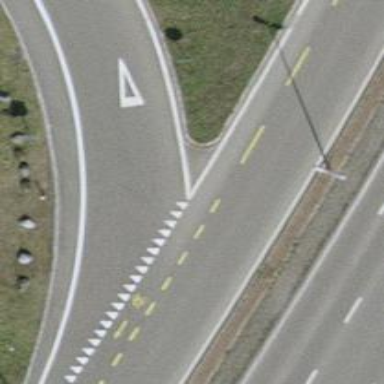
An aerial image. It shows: Road with "give way" sign.